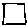
Label: square